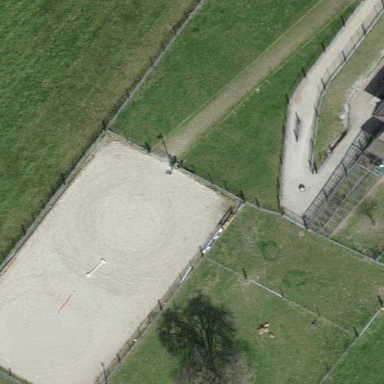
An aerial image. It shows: Equestrian pitch used for leisure and sports activities.